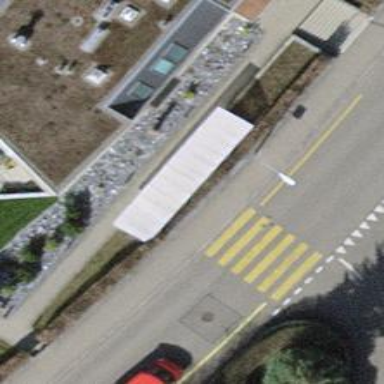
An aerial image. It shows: View of roof of building.